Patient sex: F
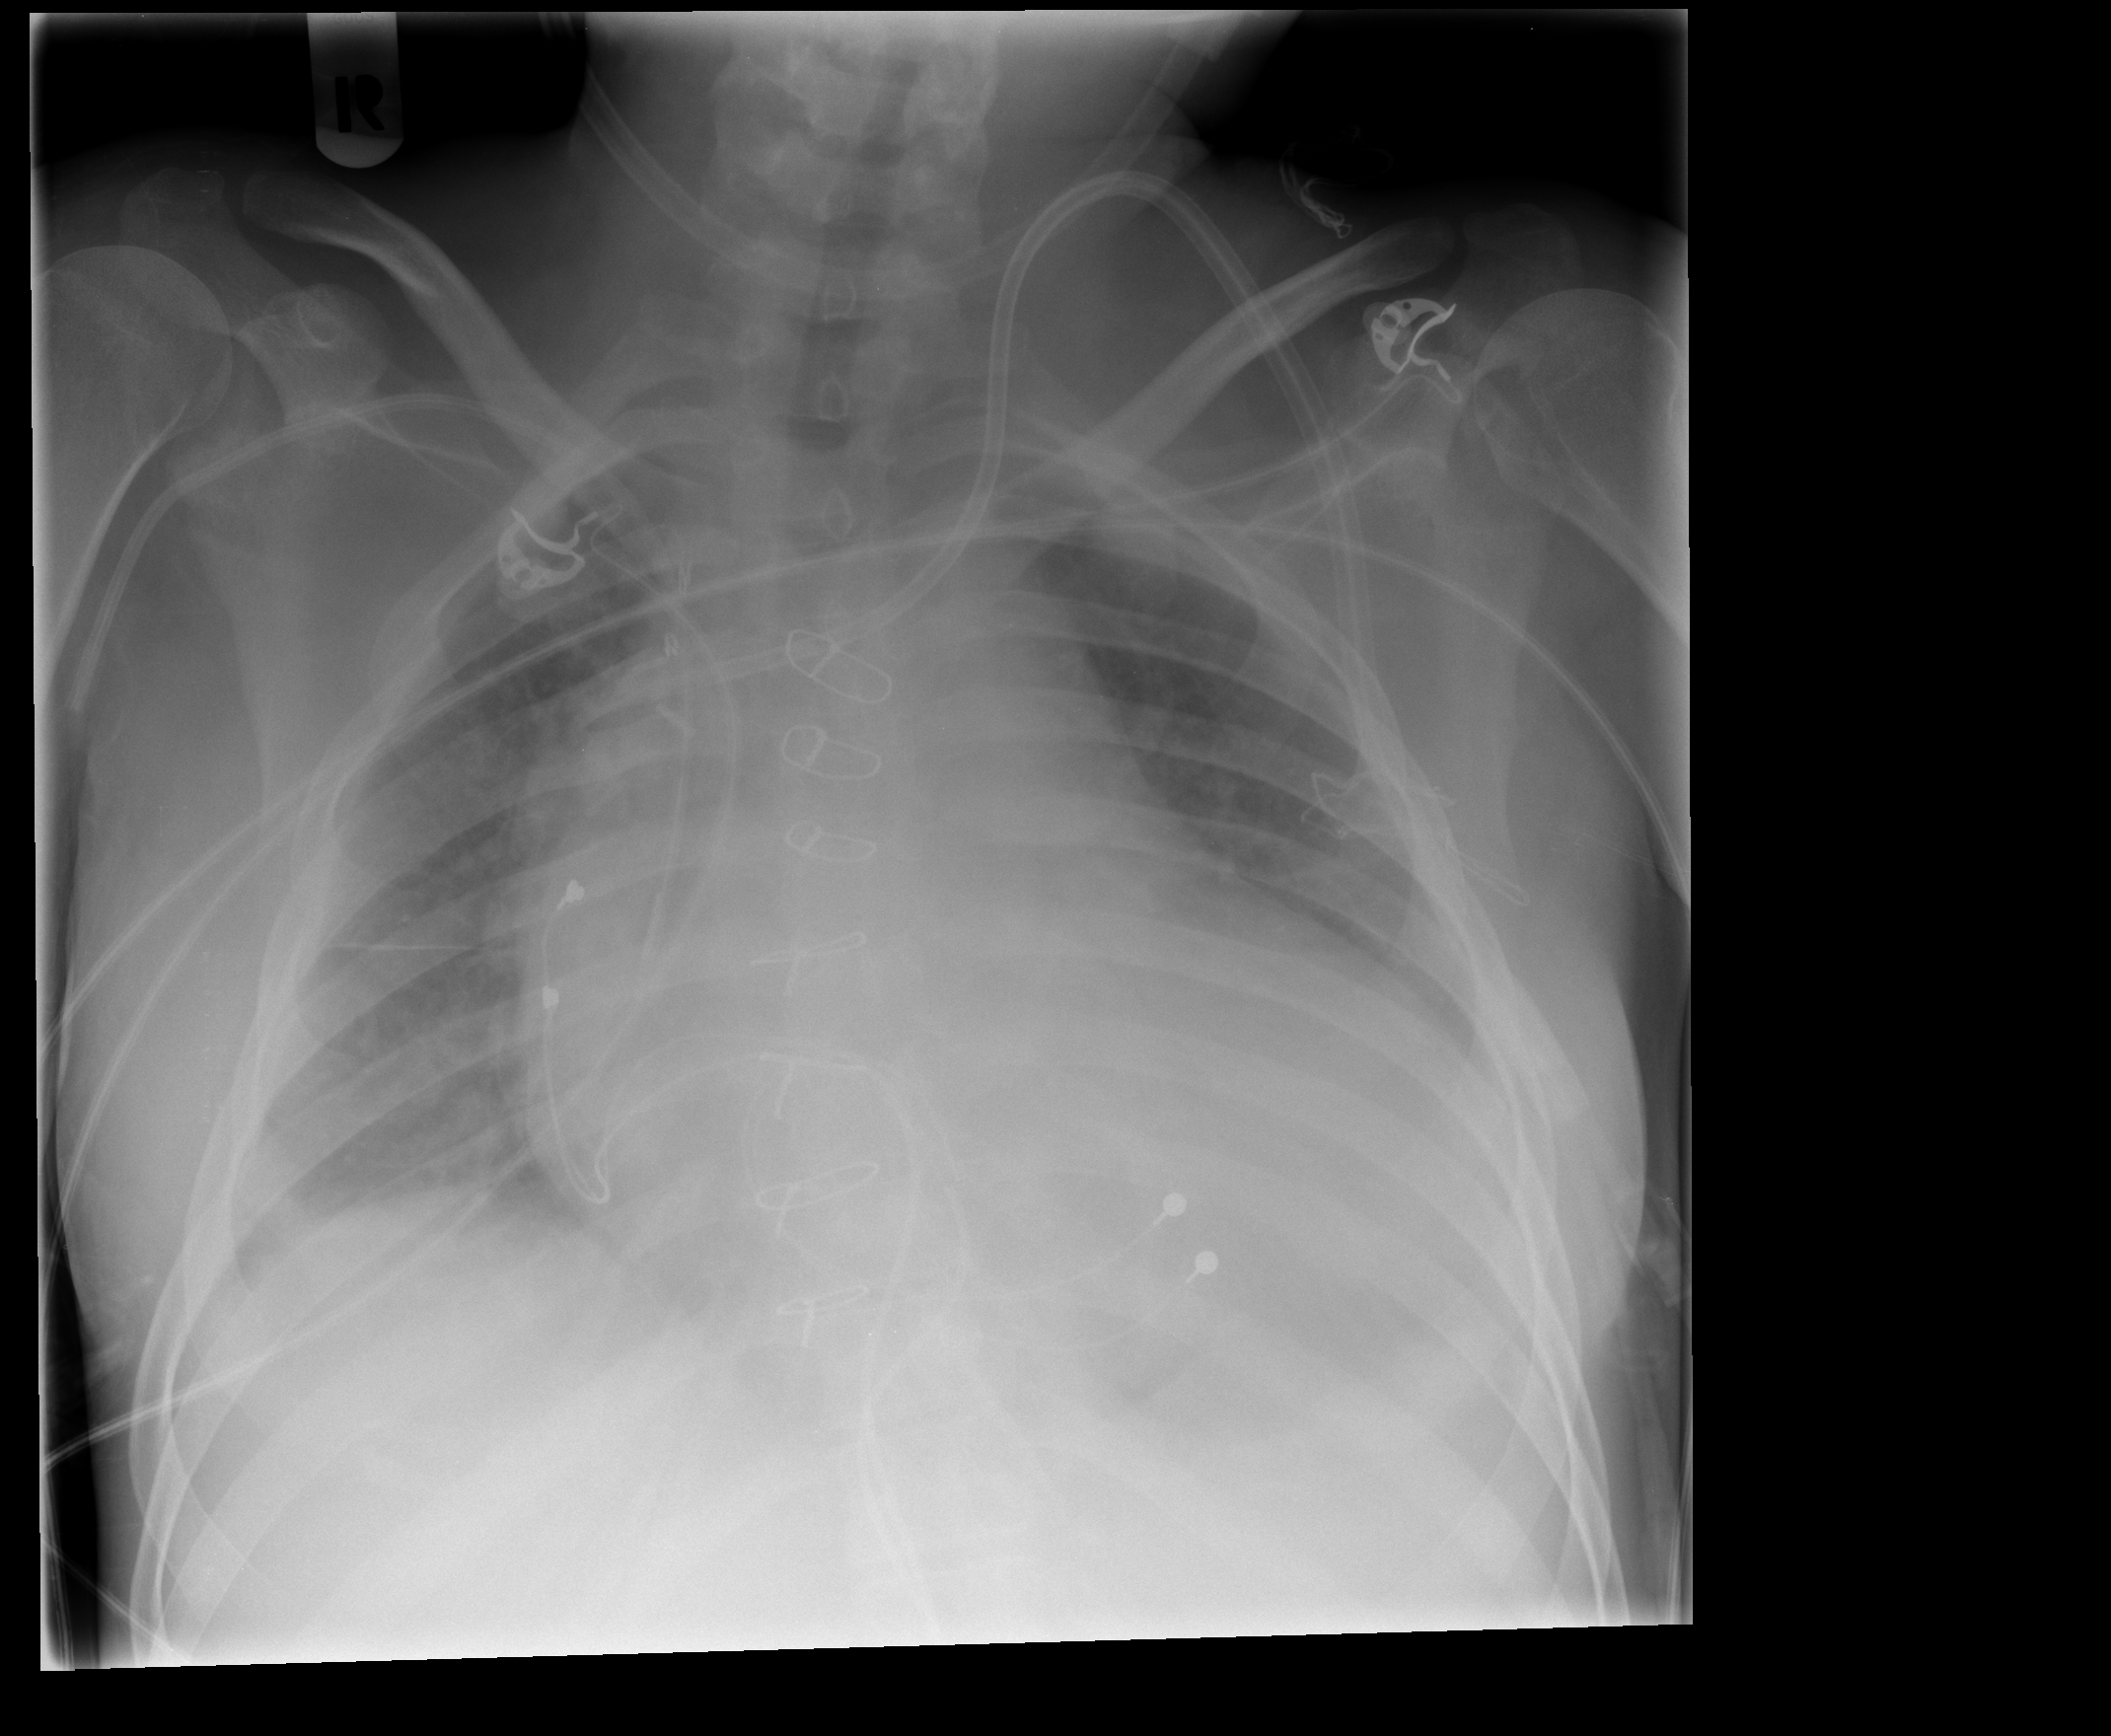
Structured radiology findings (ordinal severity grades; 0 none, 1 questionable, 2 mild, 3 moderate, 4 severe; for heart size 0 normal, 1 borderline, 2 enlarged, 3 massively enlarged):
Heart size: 3
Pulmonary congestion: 2
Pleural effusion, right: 1
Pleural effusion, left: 1
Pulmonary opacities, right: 0
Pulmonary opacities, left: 0
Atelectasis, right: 1
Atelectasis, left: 0